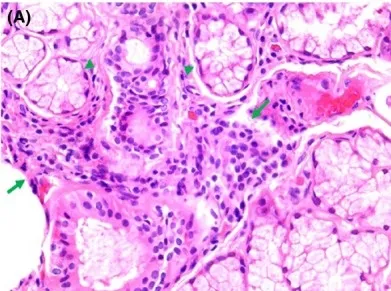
(A) Minor salivary gland biopsy, 40x. Arrows: lymphocytic infiltration. Arrowheads: Salivary acinus.
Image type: pathology (h&e)